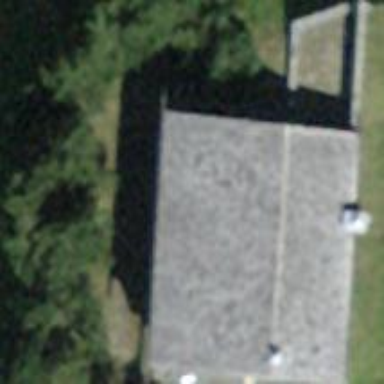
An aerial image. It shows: Detached building.